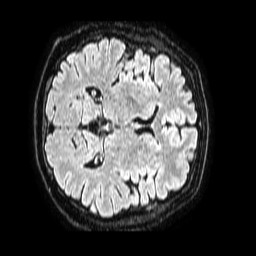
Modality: FLAIR
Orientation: axial
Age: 50
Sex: male
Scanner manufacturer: philips
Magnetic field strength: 1.5 T
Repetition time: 4.8 s
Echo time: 0.3 s